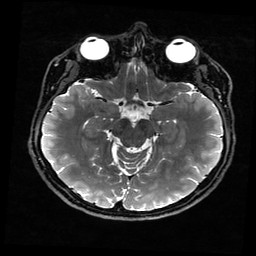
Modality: T2w
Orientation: sagittal